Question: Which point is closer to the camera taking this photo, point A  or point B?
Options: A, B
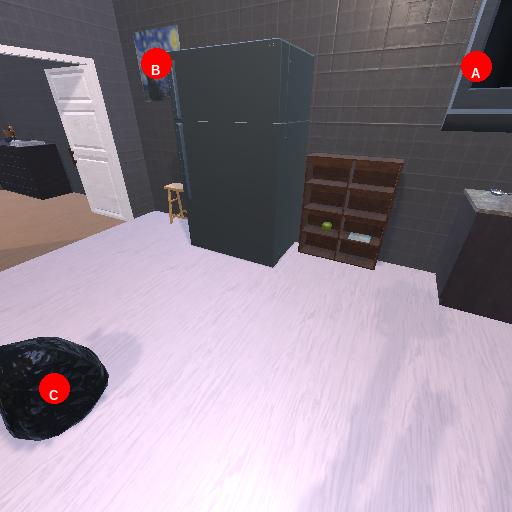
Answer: A